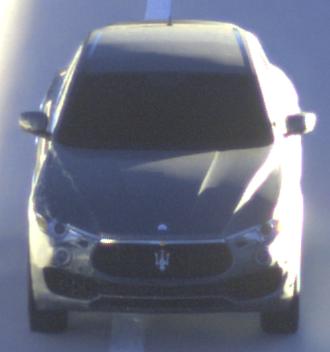
Make: Maserati
Model: Levante GT Hybrid
Detailed model: Levante
Model produced from: 2021/07
Model produced until: 2022/10
Doors: 4
Color: gray
Road condition: dry road
Daytime: sunrise or sunset
Contrast: low contrast